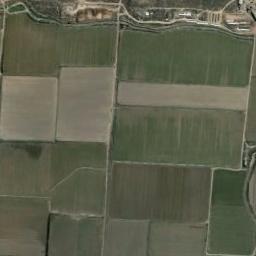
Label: rectangular_farmland